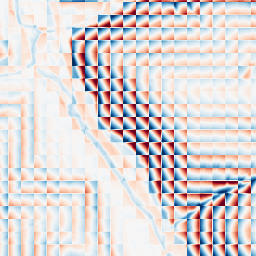
Category: wavelet
Decomposition family: wavelet_biorthogonal
Decomposition parameters: wavelet: bior1.3
level: 4
Upsampling method: linear_exact
Upsampling parameters: scale: 4
Upsampling scale: 4